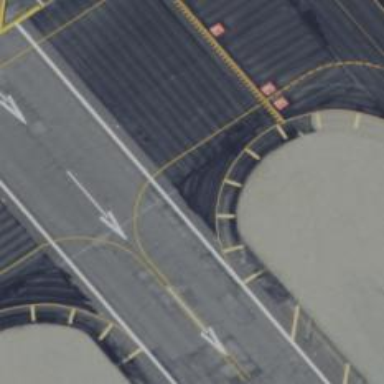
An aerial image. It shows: Asphalt taxiway at the airport.